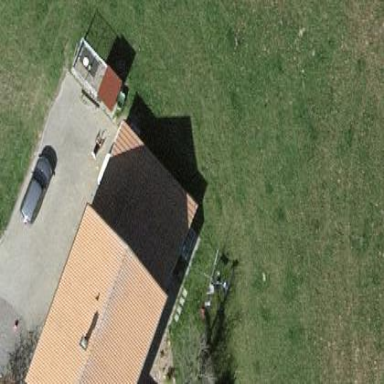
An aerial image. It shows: Simple and straightforward house.